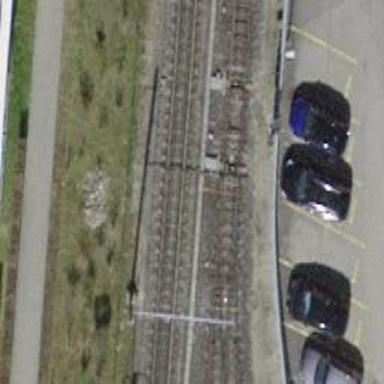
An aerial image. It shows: Railway switch.